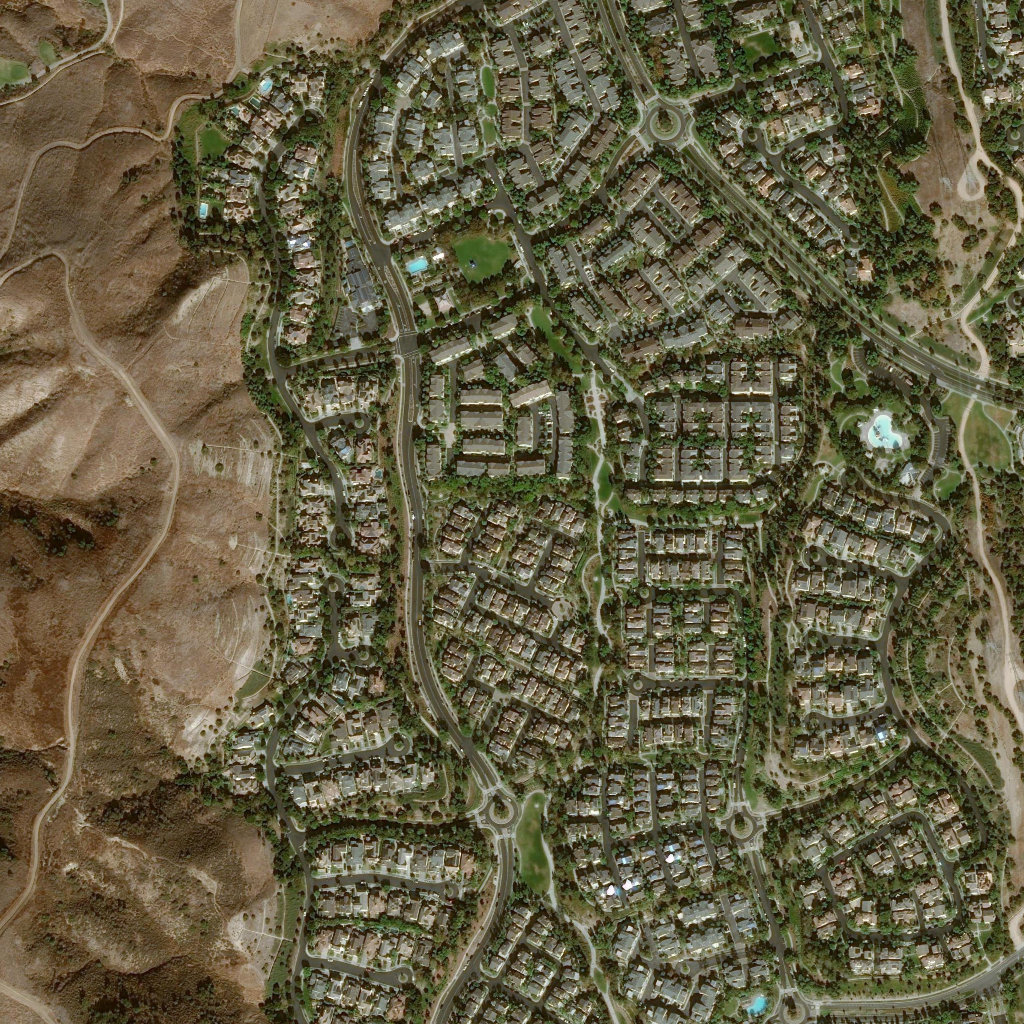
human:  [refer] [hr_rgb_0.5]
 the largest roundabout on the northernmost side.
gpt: <box>[[62, 9, 67, 14, 0]]</box>

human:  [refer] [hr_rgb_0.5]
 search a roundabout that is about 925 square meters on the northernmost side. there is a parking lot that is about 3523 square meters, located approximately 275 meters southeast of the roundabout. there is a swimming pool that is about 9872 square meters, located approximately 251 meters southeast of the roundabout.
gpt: <box>[[62, 9, 67, 14, 0]]</box>